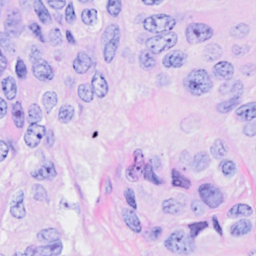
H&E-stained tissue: Breast